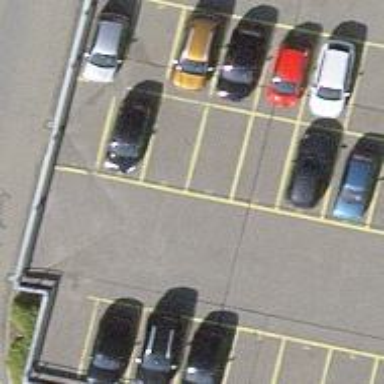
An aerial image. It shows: Asphalt parking aisle road.